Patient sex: F
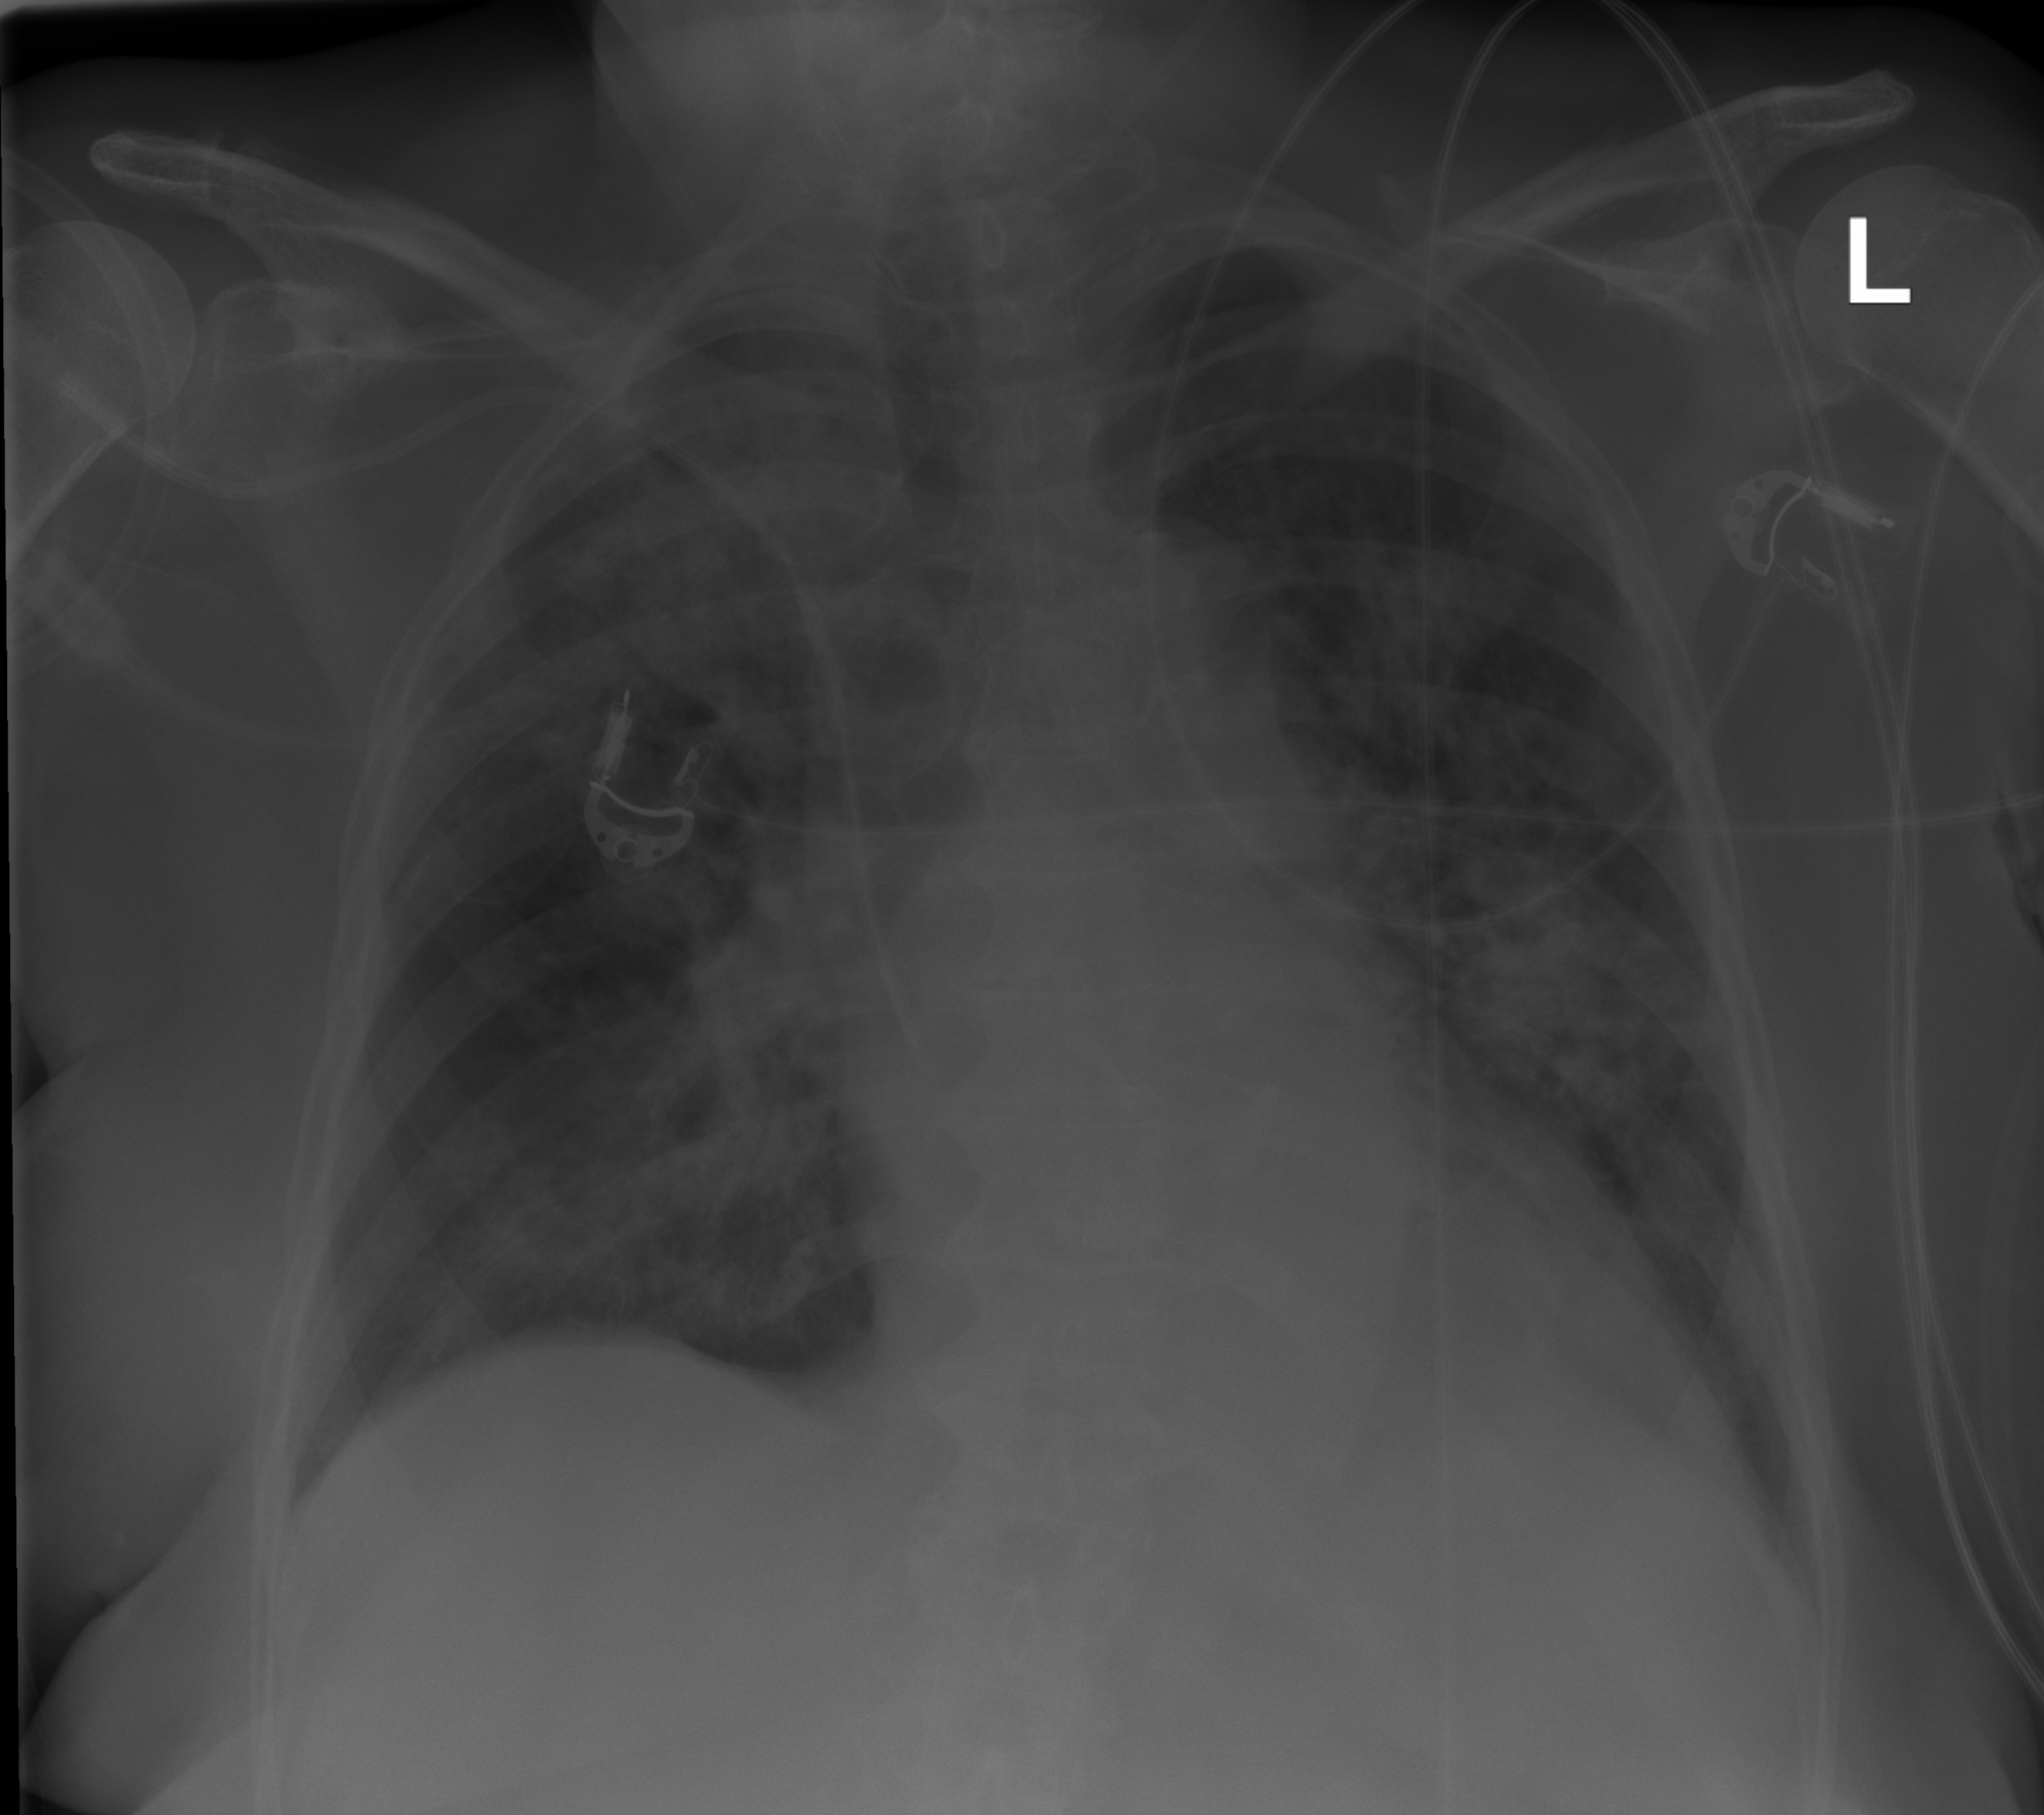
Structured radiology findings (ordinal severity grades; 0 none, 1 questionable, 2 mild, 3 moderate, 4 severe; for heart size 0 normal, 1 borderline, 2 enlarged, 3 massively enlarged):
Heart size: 2
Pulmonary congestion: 2
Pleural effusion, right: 2
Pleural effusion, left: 0
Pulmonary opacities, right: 3
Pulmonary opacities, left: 3
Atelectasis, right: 2
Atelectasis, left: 2